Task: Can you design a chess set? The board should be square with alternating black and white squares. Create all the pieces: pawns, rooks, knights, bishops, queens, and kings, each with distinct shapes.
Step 2018:
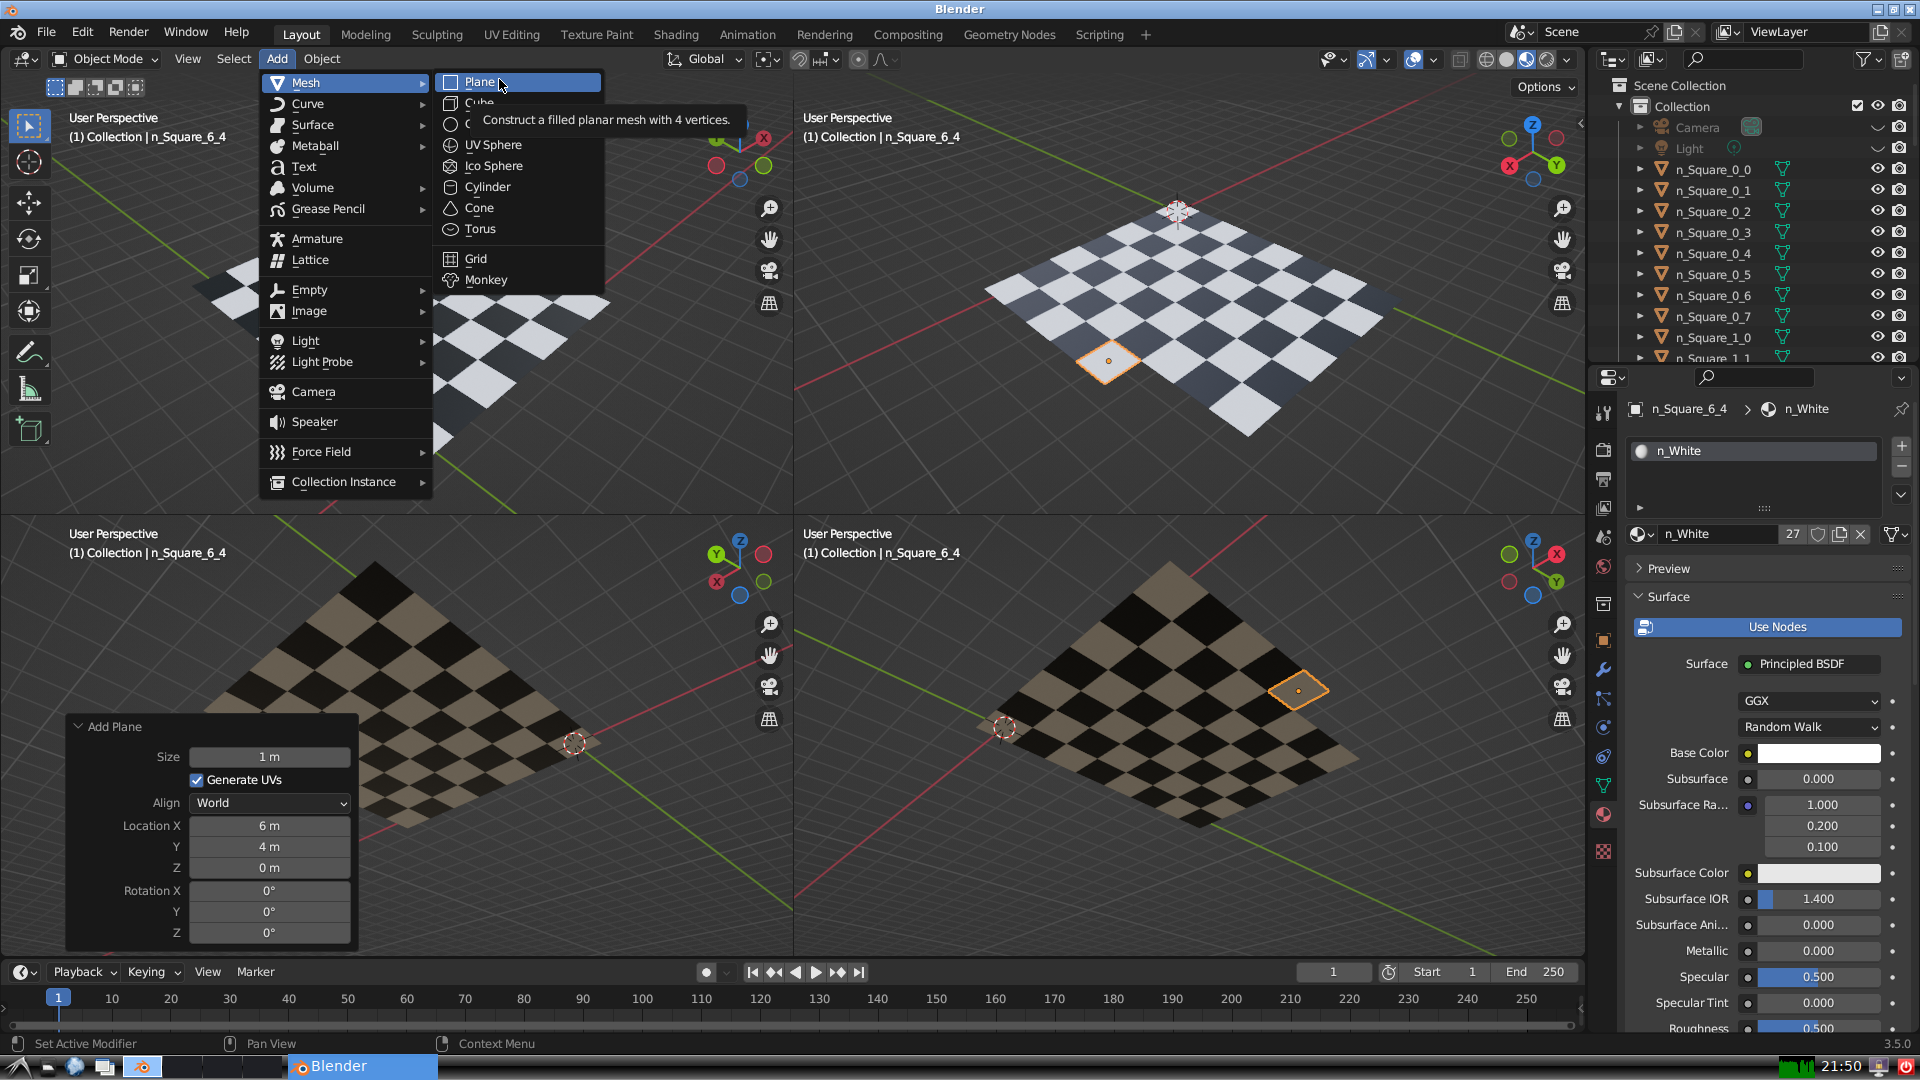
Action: click: no